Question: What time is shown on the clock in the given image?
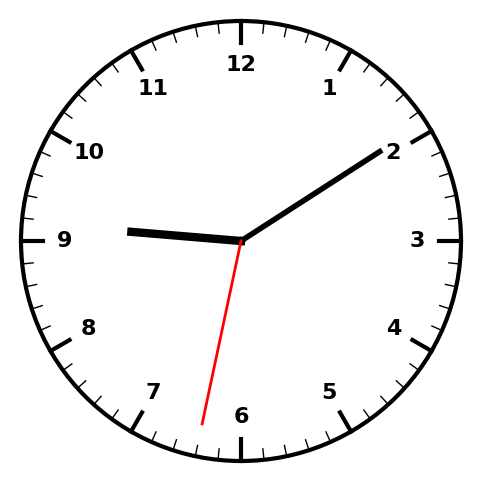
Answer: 09:09:32